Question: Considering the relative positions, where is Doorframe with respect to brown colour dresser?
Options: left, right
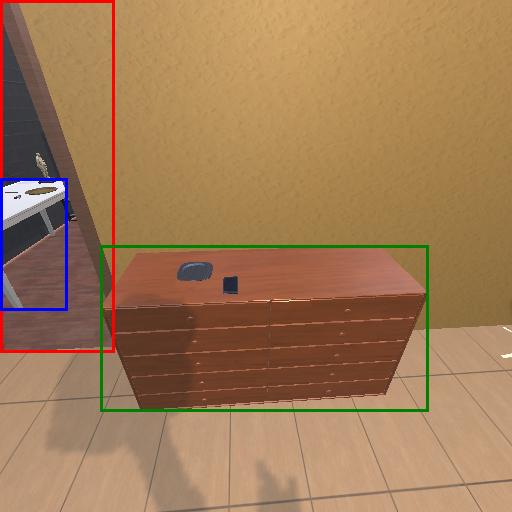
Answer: left